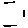
Label: hexagon